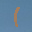
Label: 1